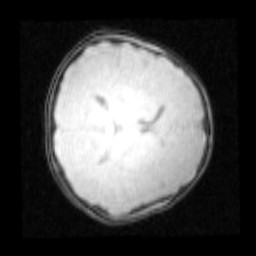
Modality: PDw
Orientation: axial
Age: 9
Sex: male
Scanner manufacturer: siemens
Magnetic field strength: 3 T
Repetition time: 0.25 s
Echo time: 0.00103 s